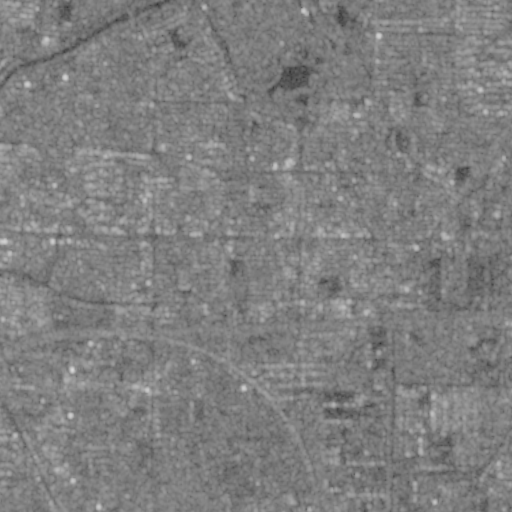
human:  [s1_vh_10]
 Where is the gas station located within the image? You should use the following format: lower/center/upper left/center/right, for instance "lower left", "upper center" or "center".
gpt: The gas station is located in the center of the image.
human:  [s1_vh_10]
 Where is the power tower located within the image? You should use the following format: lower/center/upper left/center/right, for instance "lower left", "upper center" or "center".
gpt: The power tower is located in the lower right of the image.
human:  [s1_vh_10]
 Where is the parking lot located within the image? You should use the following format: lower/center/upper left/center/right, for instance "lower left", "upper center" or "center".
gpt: There is no parking lot in the image.

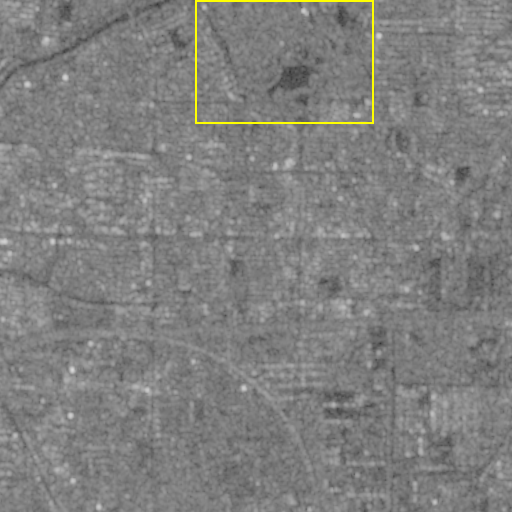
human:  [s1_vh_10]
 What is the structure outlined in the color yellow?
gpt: The structure outlined in yellow is a park.
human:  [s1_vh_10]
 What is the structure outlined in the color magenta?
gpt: There is no magenta outline.